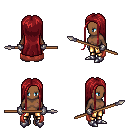
a pixel art fantasy rpg character, female body template, human, dark skin, maroon cape, gold greaves, brunette extra-long hairstyle, metal gloves, metal boots, spear, four views (front, back, left, right), 2x2 character sprite sheet, small pixel art, hard edges, no anti-aliasing